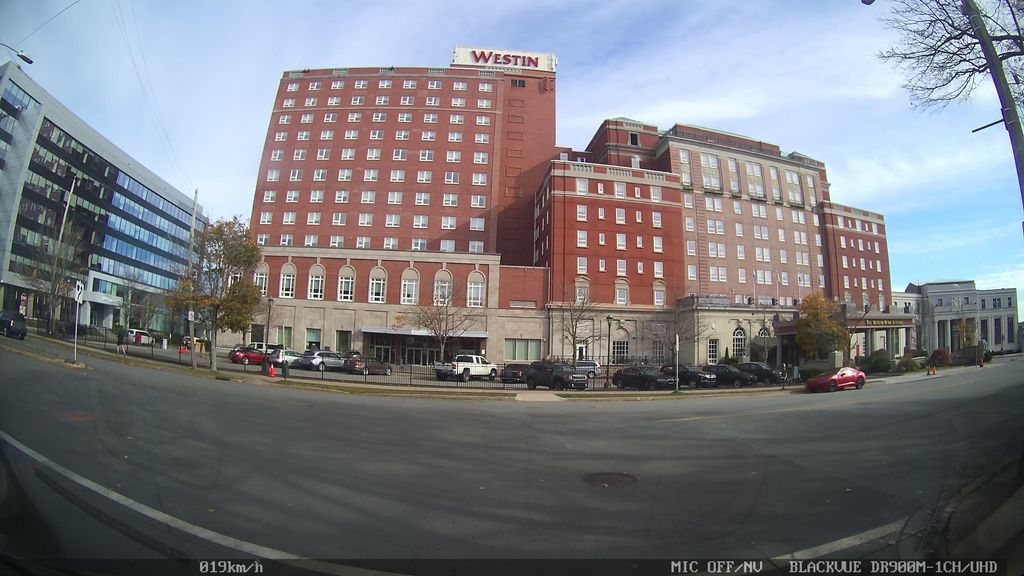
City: halifax